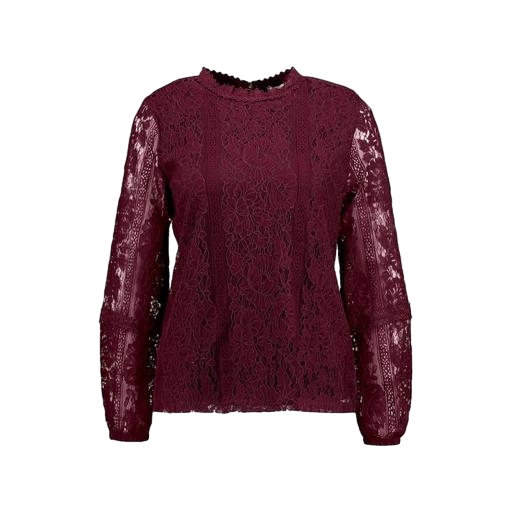
red laced high-neck blouse, lace blouse, lace shirt, white background